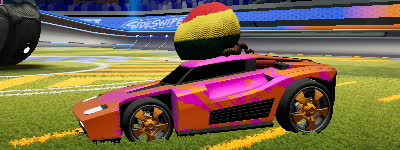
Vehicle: breakout